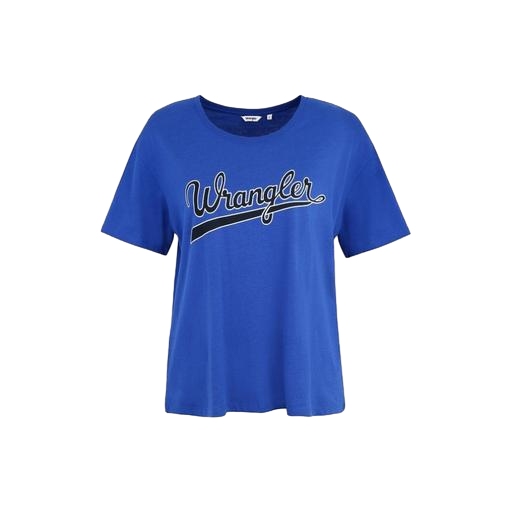
blue logo jersey tee, blue classic tee, blue boyfriend tee vintage, white background